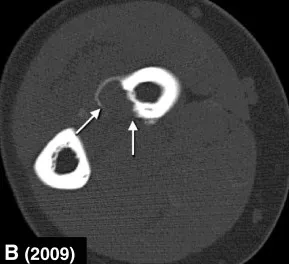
Imaging of the patients right forearm tumor. (B) Pre-treatment computer tomography (CT) scan with a small area of a split and disrupted cortex of the radius (arrows).
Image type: radiology (ct)